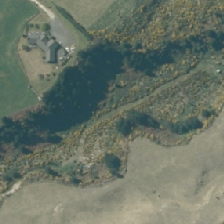
Land cover: harvested_forest